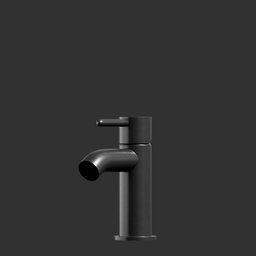
Label: appliances